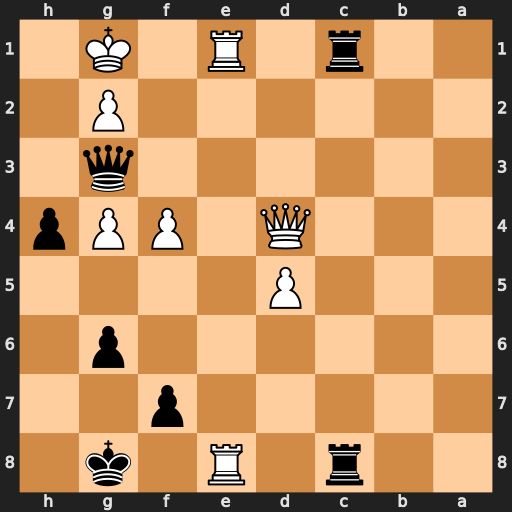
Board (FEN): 2r1R1k1/5p2/6p1/3P4/3Q1PPp/6q1/6P1/2r1R1K1
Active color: b
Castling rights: -
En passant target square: -
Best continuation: Rxe8 Rxc1 h3